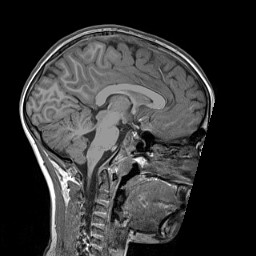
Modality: T1w
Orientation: sagittal
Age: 10
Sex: male
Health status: ill